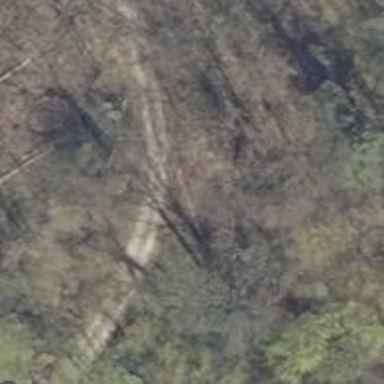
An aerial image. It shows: Sandy track.